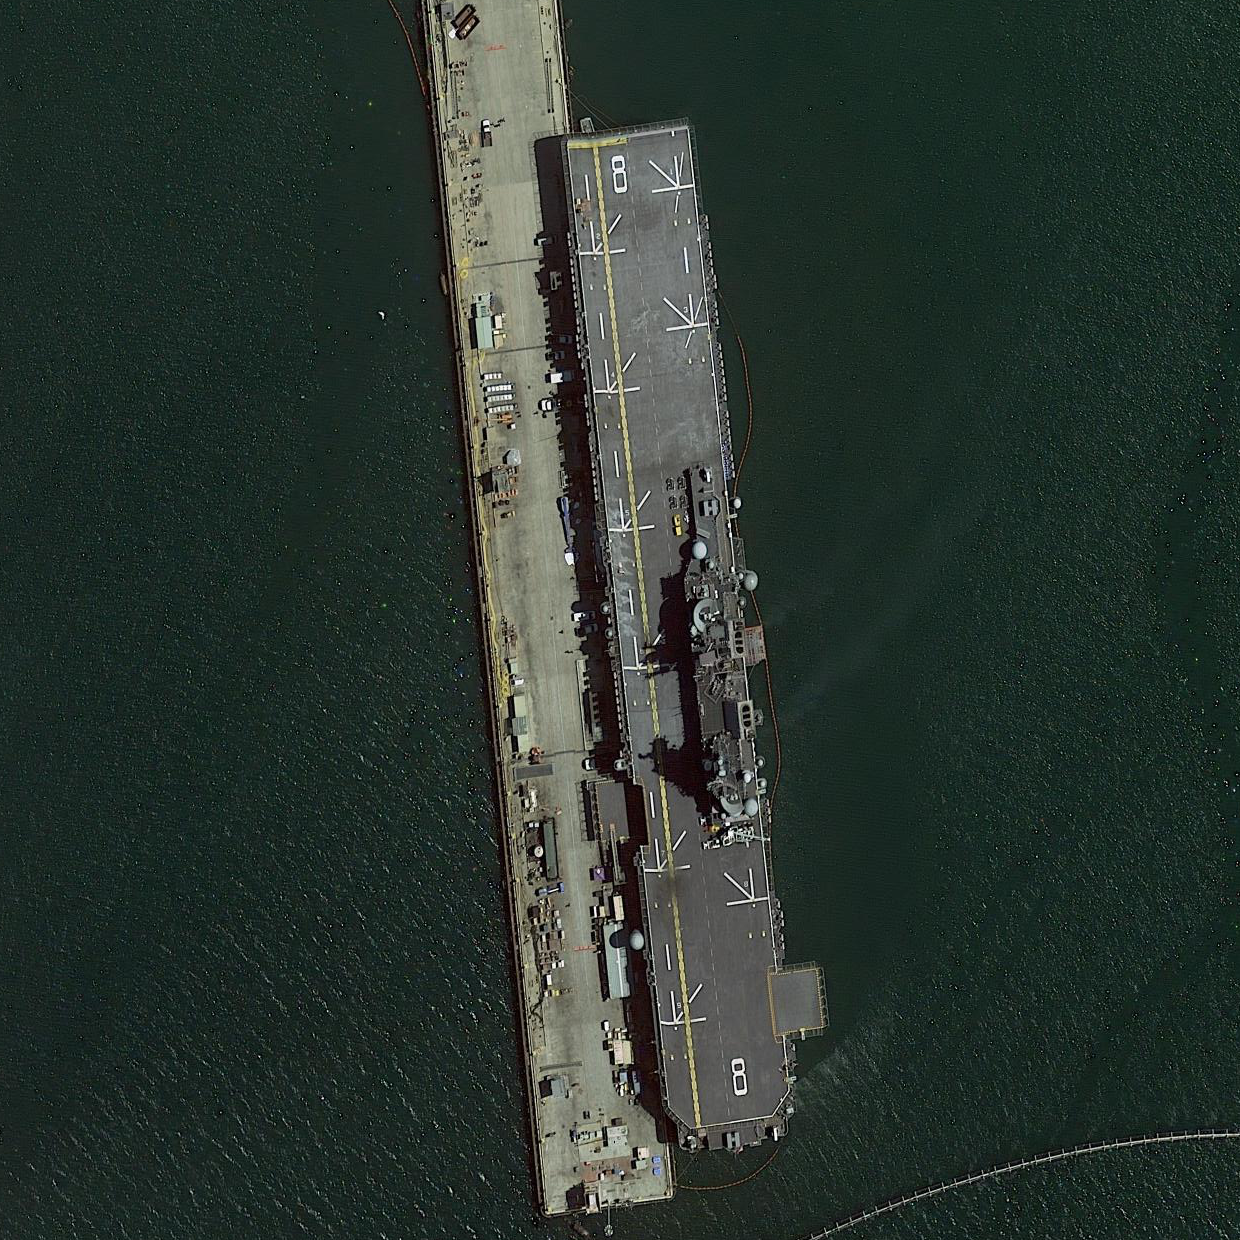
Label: assault